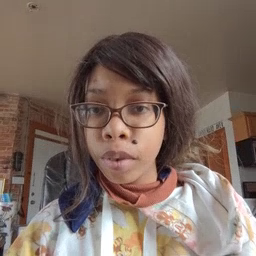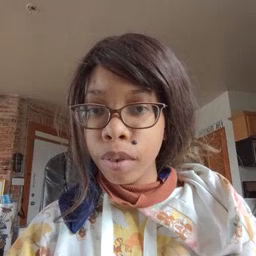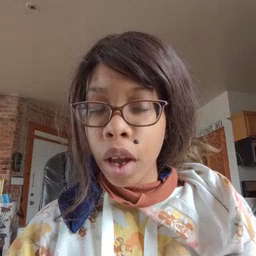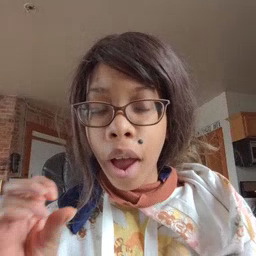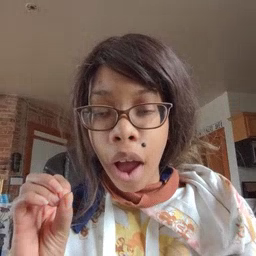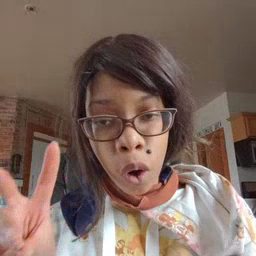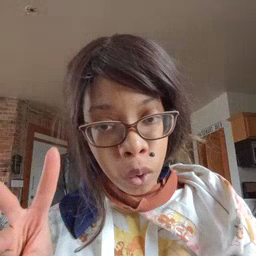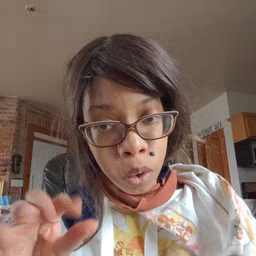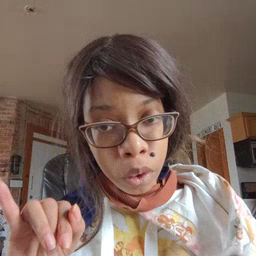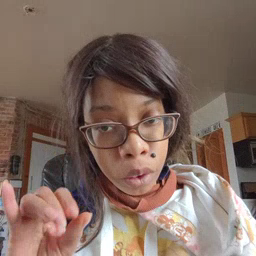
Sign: owie